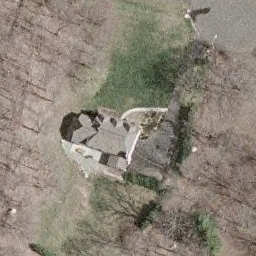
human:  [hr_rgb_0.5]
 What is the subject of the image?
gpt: sparse residential